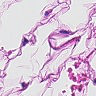
Metastatic tissue present: no